Question: I am developing an hybrid app for Android and WP8 using Ionic. It works fine on Android platform but when I recently used this on WP8, its showing me
> "You need to install an app for this task. Would you like to search
for one on the Store?"
When I click on some links (internal app links). Please can anybody tell me why this is happening. Thanks in advance.

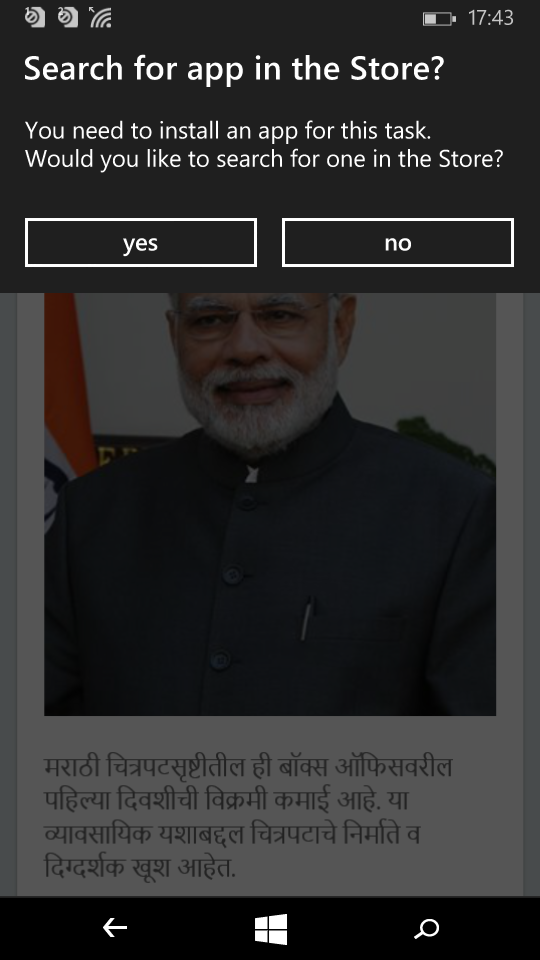
Answer: Problem In windows phone Due to :
When you use ng-href and dynamic url's in your app on Windows Phone, for example:
'''
<a ng-href="#/view/"> click here </a>
'''
You will notice that when you click on the url, you get a message "Search for app in appstore?". You receive this message because AngularJS can't handle the prefix that Windows Phone IE is adding.You can resolve this easily by adding an HTML5 him to your app.
'''
.config([
'$compileProvider',
function ($compileProvider)
$compileProvider.aHrefSanitizationWhitelist(/^\s*(https?|ftp|mailto|file|ghttps?|ms-appx|x-wmapp0):/);
// Angular before v1.2 uses $compileProvider.urlSanitizationWhitelist(...)
}
])
'''
And if in app then add following same as your app.js
'''
$compileProvider.imgSrcSanitizationWhitelist(/^\s*(https?|ftp|file|blob|content|ghttps?|ms-appx|x-wmapp0):|img\//);
'''
For more details to check here <URL>.